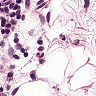
Metastatic tissue present: no